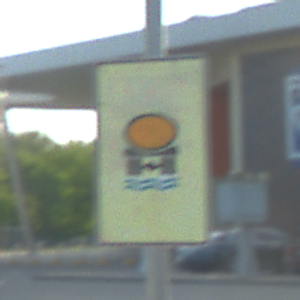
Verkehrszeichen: FahrzeugeMitWassergefaehrdenderLadungOhnePfeilsymbol
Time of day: MorningAfternoon
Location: Outdoor (Suburban)
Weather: PartlyCloudy
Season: NotSpecified
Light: Natural